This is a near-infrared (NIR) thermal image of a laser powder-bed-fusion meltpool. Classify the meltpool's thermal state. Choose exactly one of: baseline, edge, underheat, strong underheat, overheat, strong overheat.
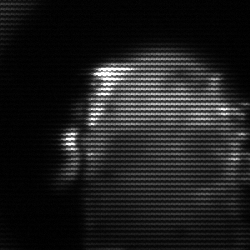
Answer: baseline